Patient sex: M
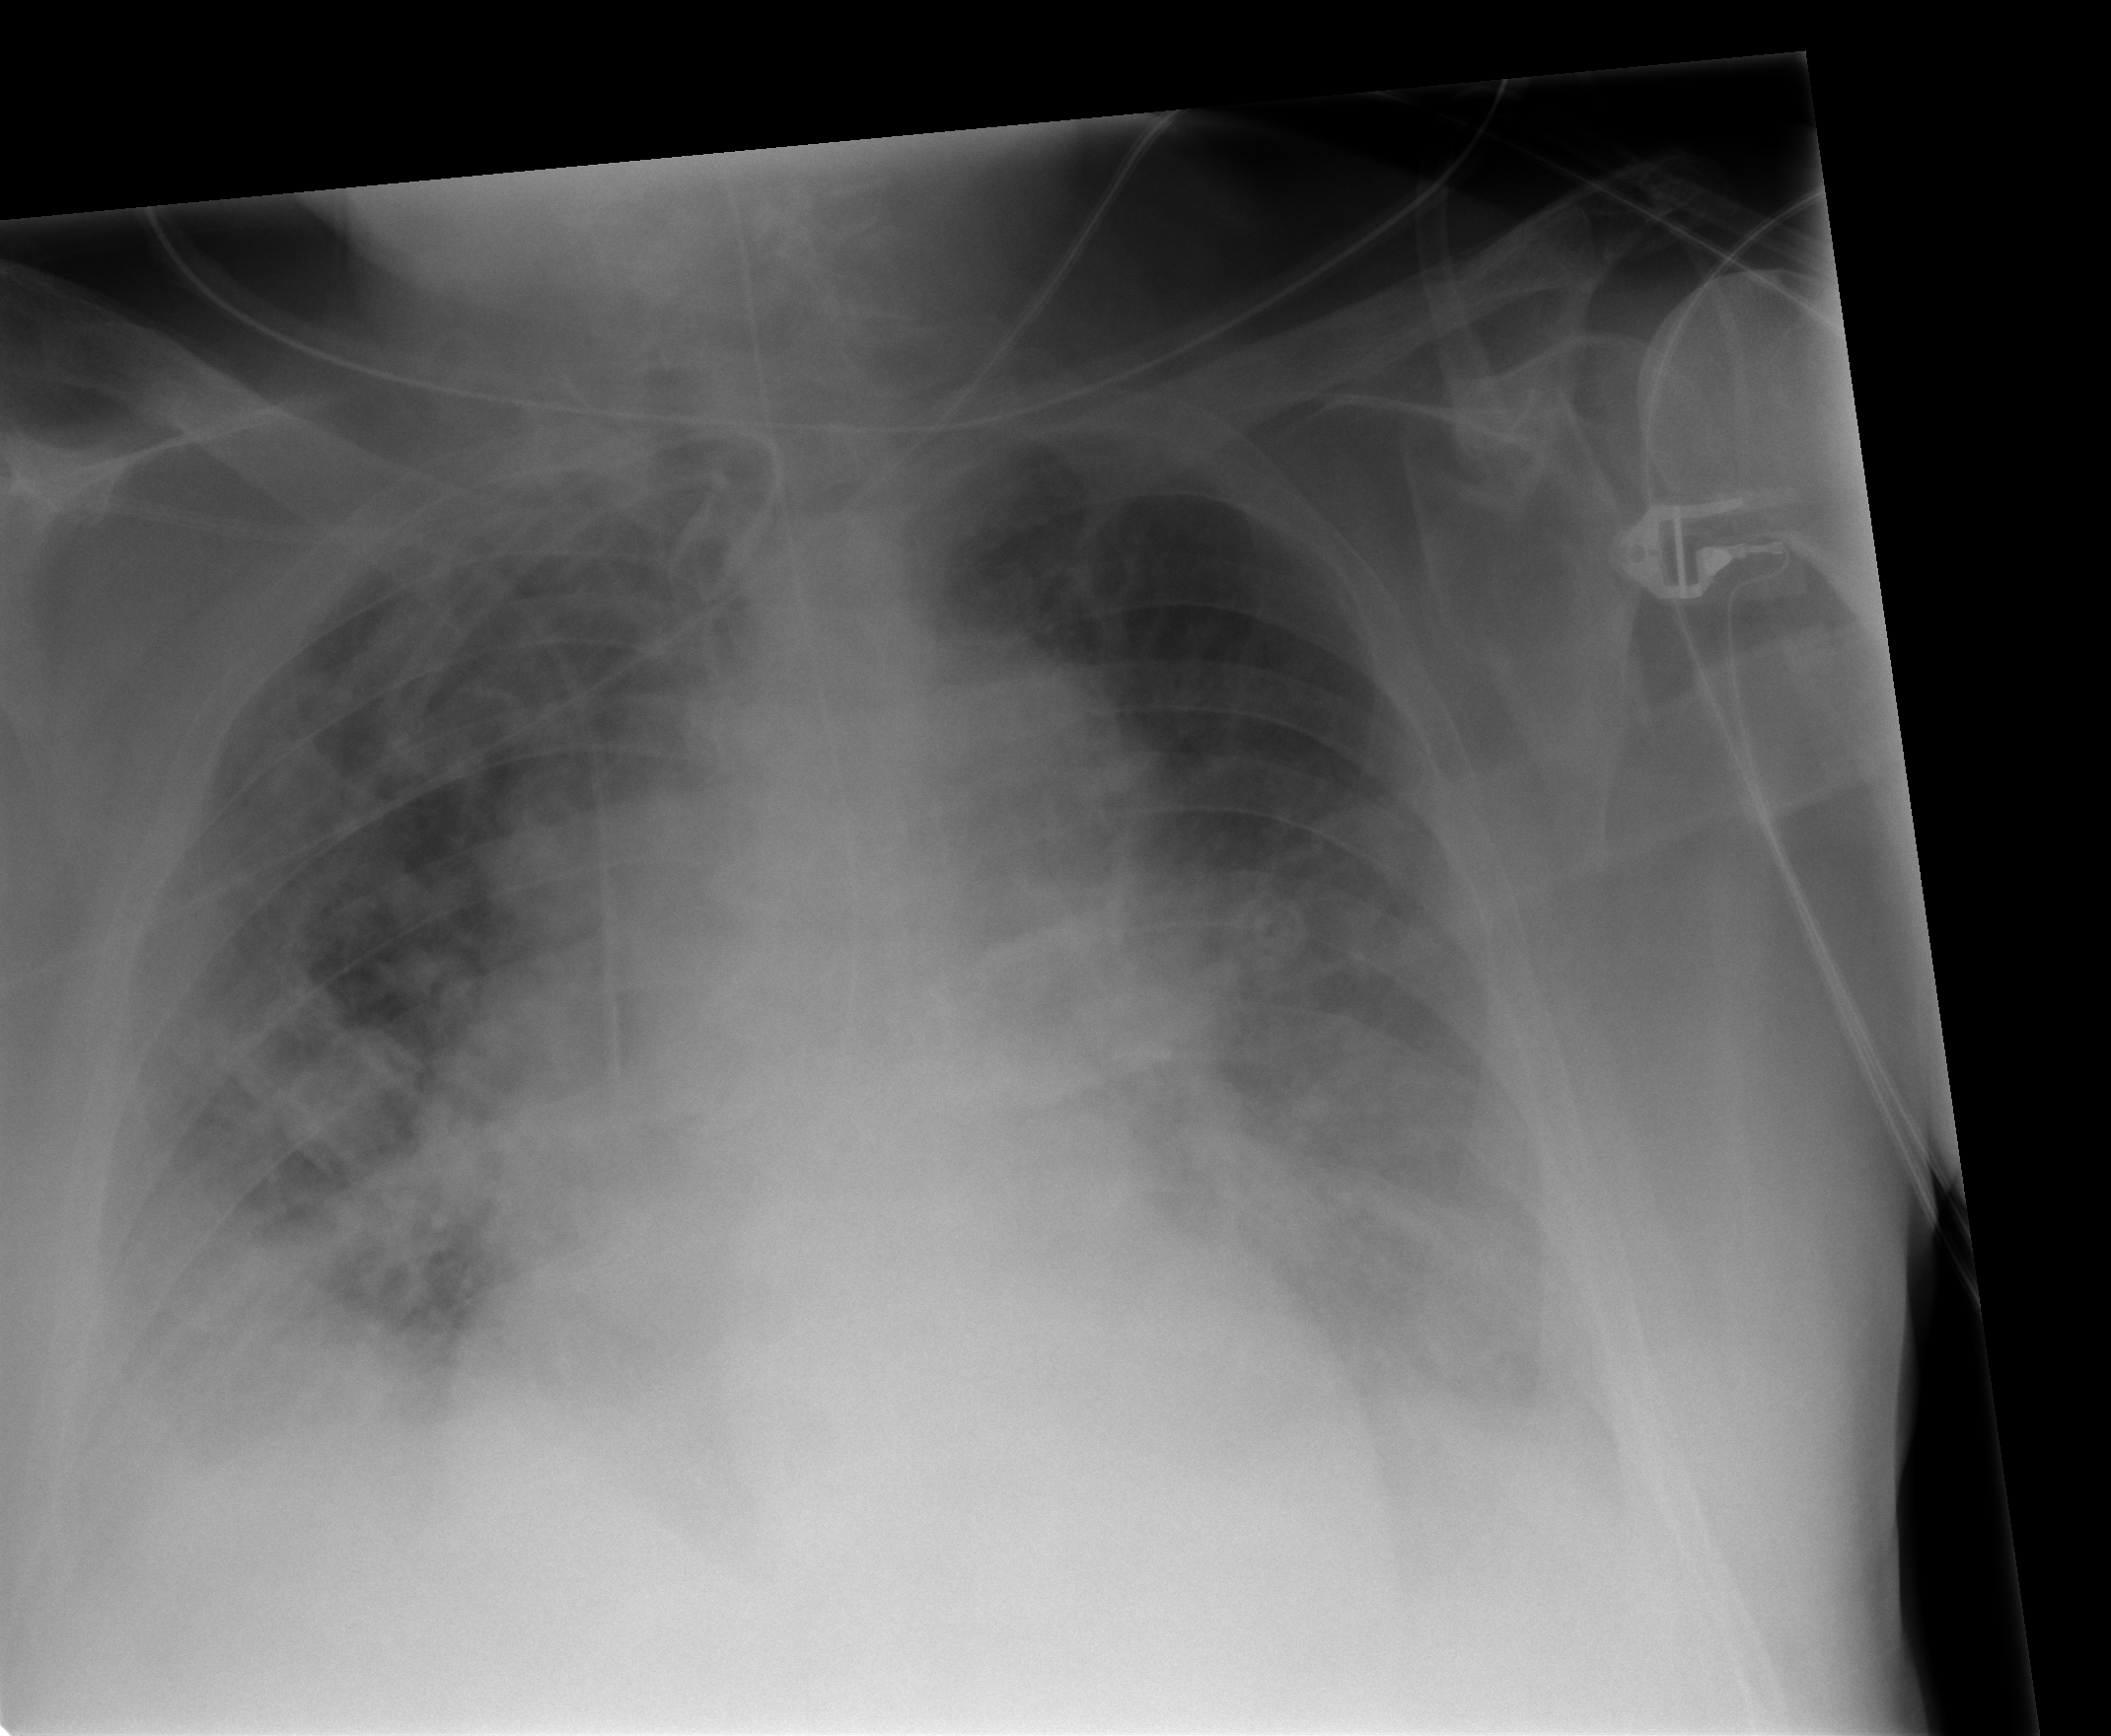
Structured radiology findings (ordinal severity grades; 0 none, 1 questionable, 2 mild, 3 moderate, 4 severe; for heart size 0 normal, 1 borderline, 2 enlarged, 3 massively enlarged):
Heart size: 2
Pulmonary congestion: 3
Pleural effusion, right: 3
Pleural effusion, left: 2
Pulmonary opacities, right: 3
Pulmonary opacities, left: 2
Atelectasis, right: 3
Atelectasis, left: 2